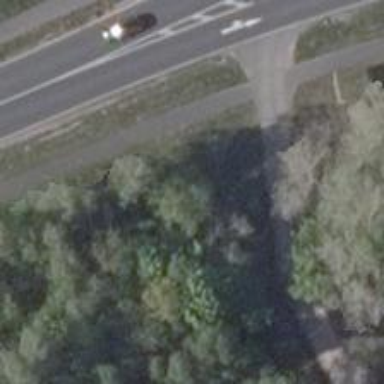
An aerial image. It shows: Asphalt cycleway.